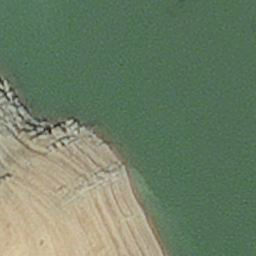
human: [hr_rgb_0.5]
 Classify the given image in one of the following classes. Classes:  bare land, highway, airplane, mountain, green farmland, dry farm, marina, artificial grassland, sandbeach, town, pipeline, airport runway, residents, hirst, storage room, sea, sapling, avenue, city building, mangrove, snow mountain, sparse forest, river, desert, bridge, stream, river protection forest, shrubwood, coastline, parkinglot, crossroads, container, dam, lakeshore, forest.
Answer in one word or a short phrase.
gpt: hirst